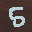
Label: 5